Aerial crown-view tile of a tropical tree (Barro Colorado Island, Panama), acquired 20240611:
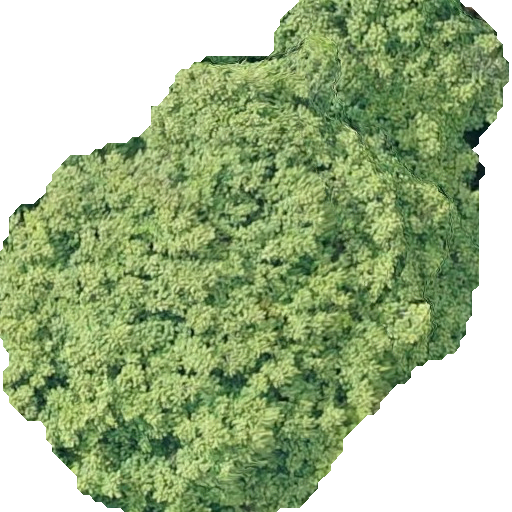
Species: Tachigali panamensis
GBIF accepted scientific name: Tachigali panamensis
Crown area: 298.84 m²